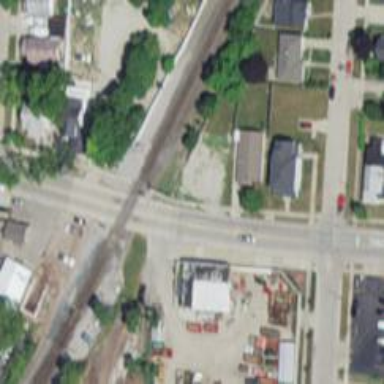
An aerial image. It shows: Railway crossing.